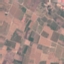
Label: PermanentCrop